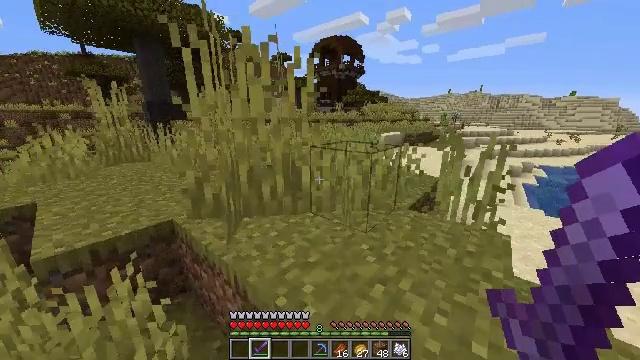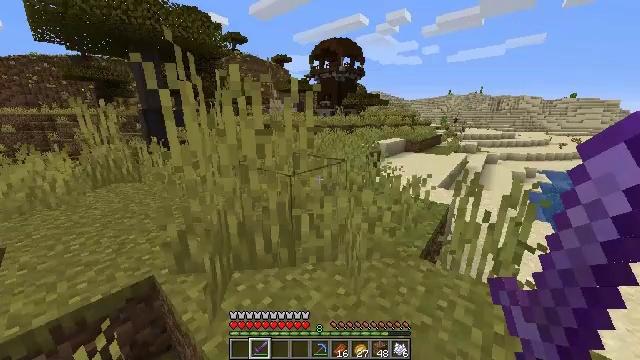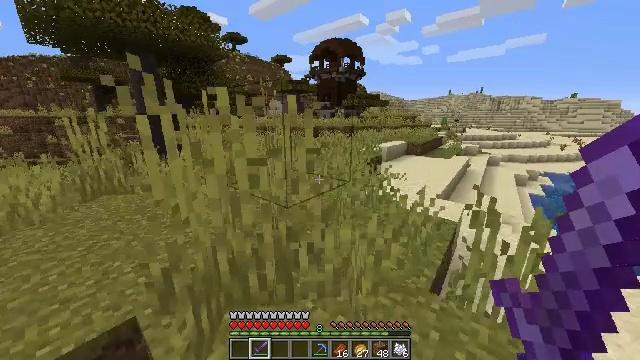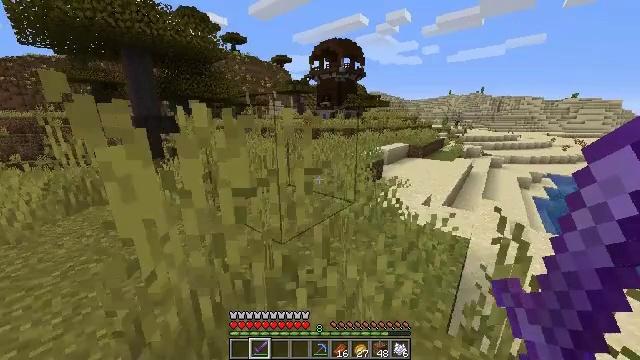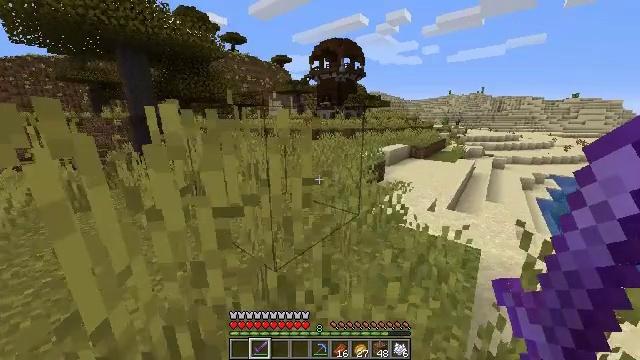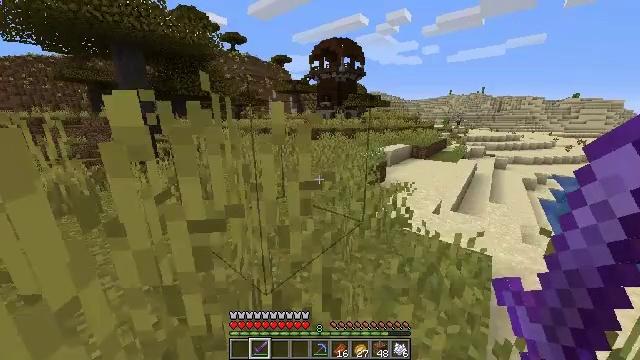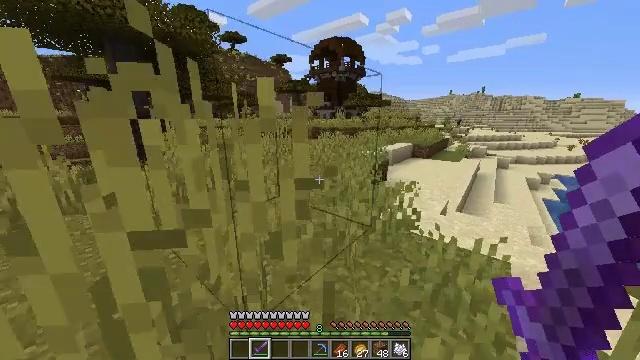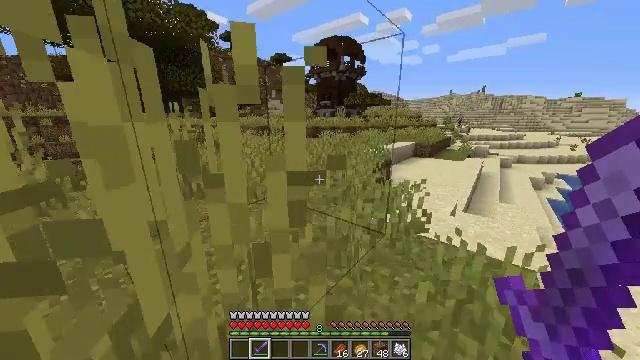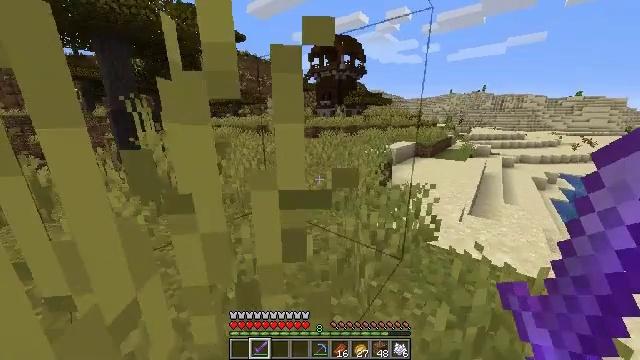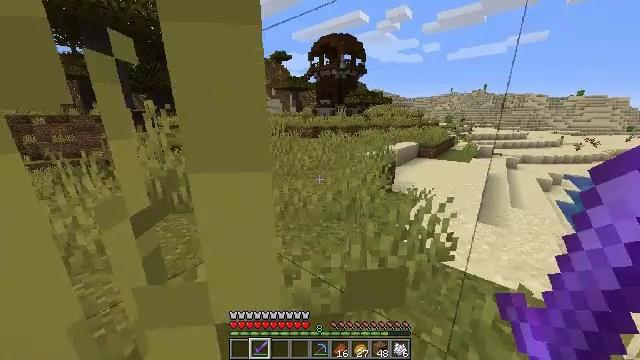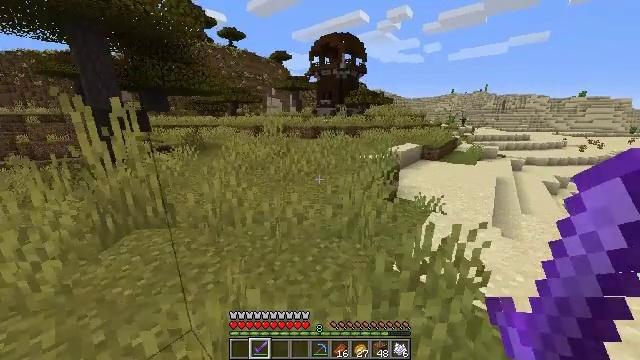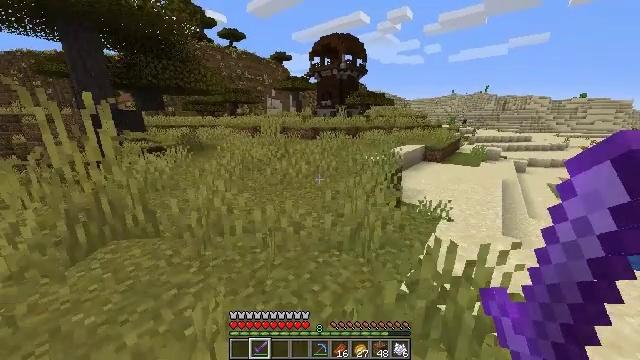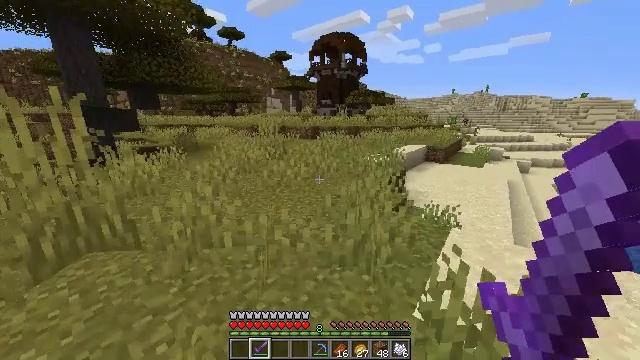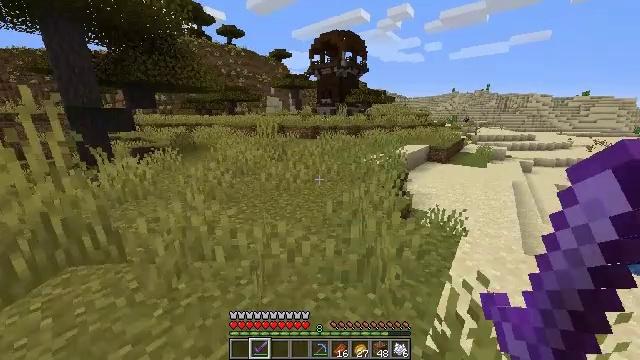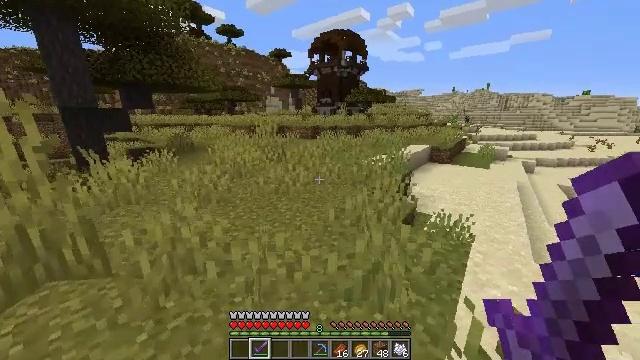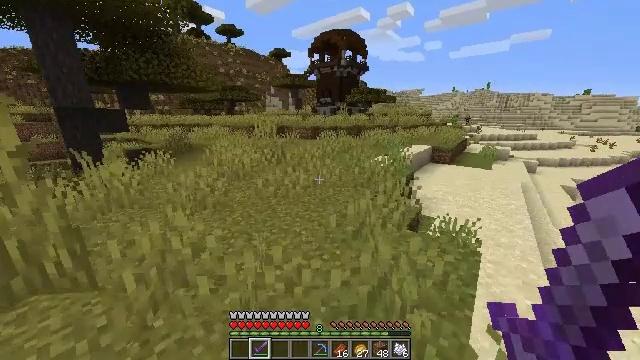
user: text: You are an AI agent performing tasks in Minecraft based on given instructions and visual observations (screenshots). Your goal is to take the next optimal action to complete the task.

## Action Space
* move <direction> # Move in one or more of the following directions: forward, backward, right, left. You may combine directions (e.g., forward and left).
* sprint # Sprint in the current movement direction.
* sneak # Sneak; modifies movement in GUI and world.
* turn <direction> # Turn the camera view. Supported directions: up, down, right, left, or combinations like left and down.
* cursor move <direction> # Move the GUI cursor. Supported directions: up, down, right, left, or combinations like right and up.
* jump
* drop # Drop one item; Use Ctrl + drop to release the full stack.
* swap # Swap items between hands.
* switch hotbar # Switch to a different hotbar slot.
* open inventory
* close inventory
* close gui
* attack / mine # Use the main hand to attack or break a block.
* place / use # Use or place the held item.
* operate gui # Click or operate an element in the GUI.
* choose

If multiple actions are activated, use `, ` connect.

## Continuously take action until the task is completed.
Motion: motion action
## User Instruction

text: Gather grass on the ground.
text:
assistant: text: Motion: move forward, jump
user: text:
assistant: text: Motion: move forward, jump
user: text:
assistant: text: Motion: move forward, jump
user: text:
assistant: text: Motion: move forward
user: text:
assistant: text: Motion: move forward
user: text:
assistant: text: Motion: move forward
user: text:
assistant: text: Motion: move forward
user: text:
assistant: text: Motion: move forward
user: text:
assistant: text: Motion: move forward
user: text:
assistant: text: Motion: move forward
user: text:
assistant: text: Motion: move forward
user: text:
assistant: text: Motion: move forward
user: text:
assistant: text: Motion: move forward
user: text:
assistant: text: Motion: move forward
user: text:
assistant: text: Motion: move forward
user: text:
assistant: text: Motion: move forward
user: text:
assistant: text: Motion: move forward
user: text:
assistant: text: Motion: move forward
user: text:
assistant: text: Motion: move forward
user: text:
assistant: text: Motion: move forward
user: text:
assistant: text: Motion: move forward
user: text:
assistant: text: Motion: move forward
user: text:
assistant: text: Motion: move forward
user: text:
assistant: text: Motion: move forward
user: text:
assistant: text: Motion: move forward
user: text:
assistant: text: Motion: move forward
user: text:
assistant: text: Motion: move forward
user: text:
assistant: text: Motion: move forward
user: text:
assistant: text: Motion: move forward
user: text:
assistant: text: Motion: move forward